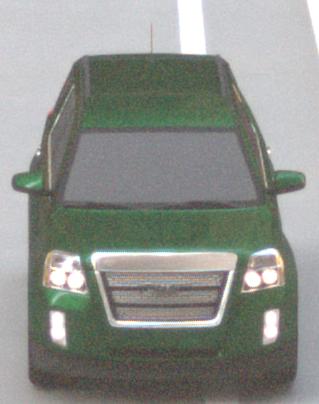
Make: GMC
Model: Terrain
Detailed model: Gen. 1
Model produced from: 2009
Model produced until: 2017
Doors: 5
Color: green
Road condition: dry road
Daytime: morning or afternoon
Contrast: medium contrast